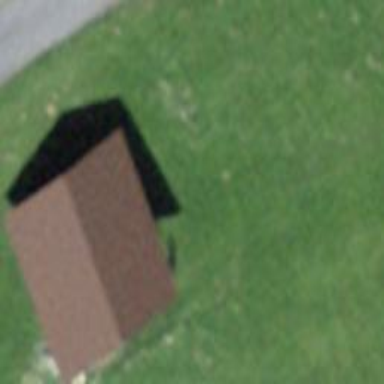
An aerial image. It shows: Barn.